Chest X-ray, PA view. Patient: 75 years old, sex M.
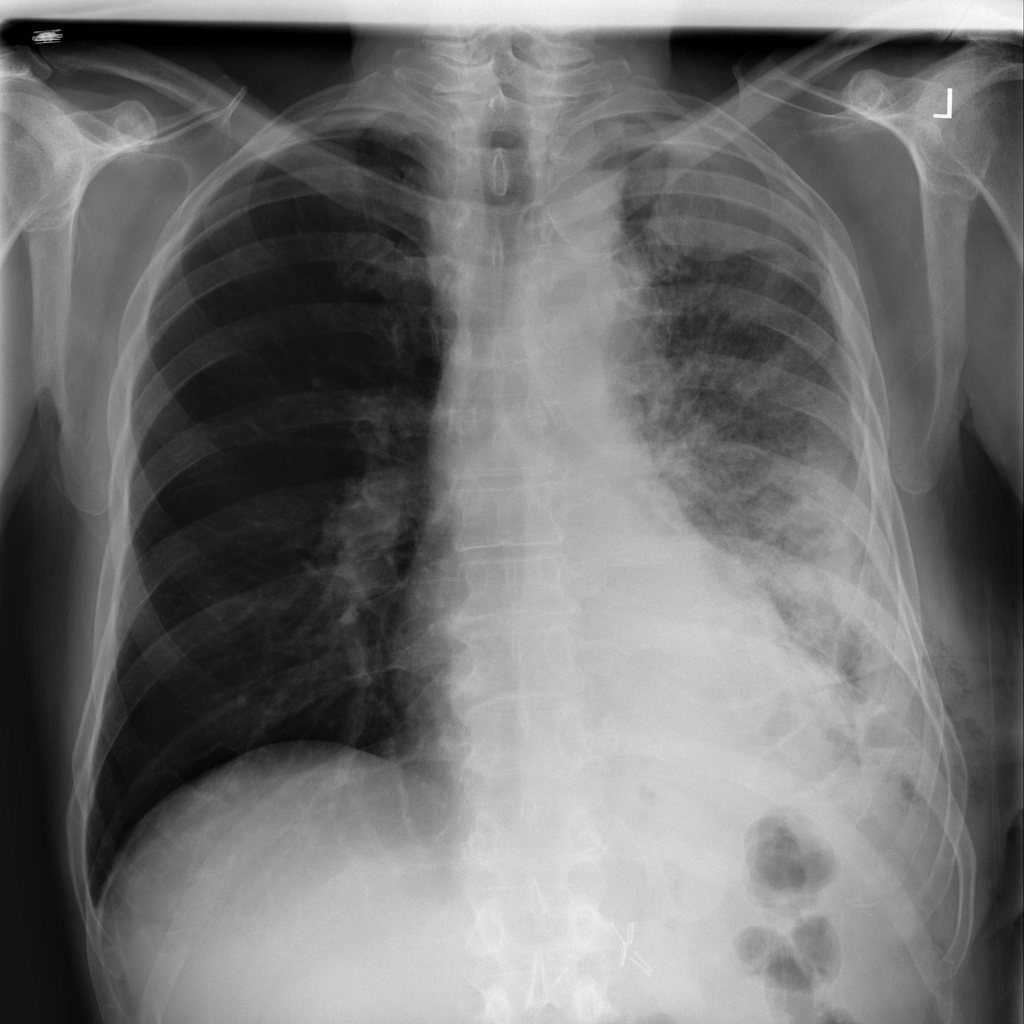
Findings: Effusion, Mass